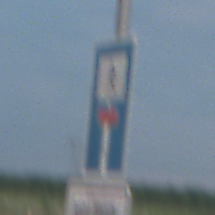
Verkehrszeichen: SackgasseFussgaengerDurchlaessig
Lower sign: HinweisGeaenderteVorfahrtVerkehrsfuehrungVerkehrsregelung3
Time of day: SunriseSunset
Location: Outdoor (Nature)
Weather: PartlyCloudy
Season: NotSpecified
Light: Natural